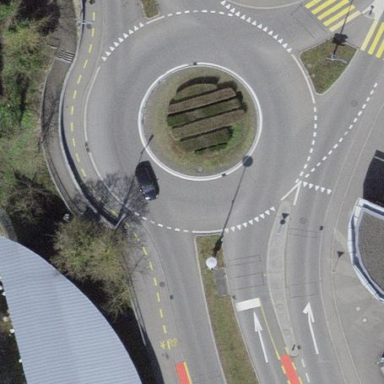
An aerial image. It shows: Secondary road with asphalt surface leading to roundabout.